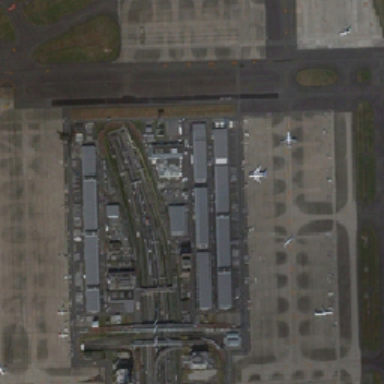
A airport with dark brown and light brown ground in it .